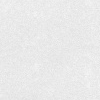
Atmospheric dust classification: dusty